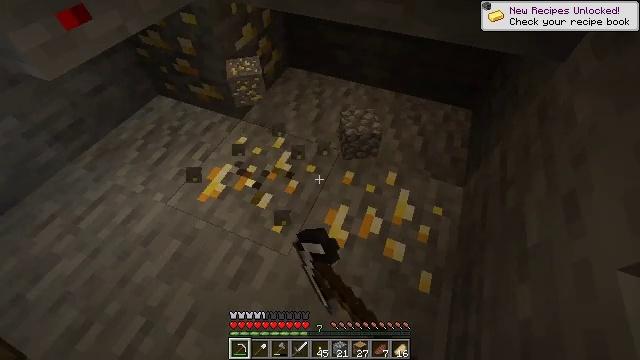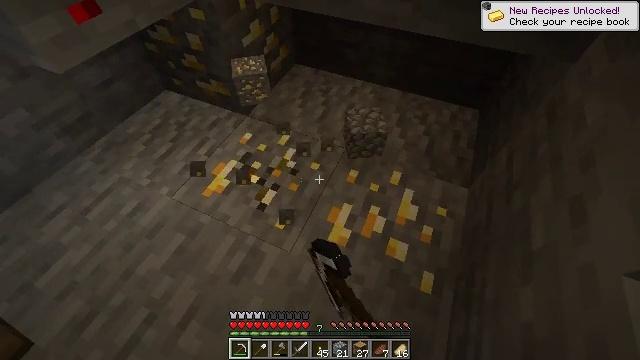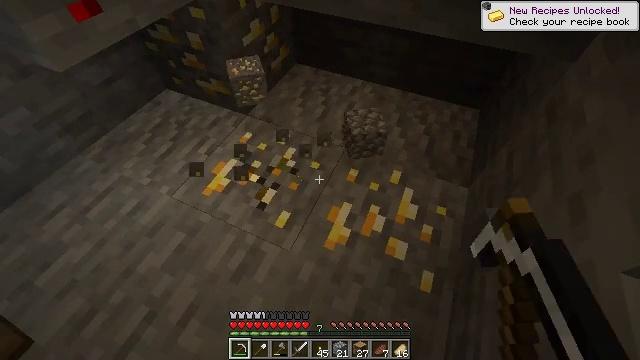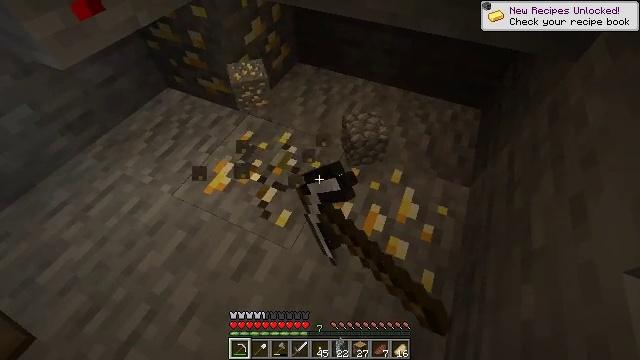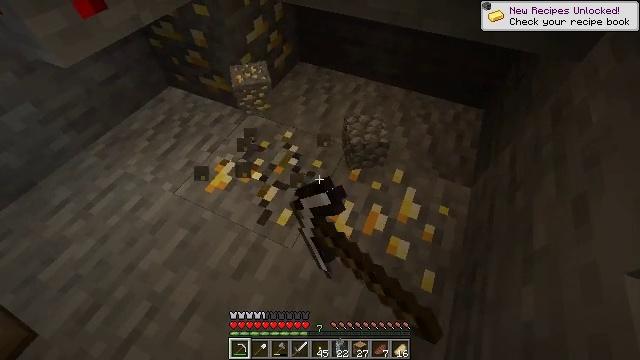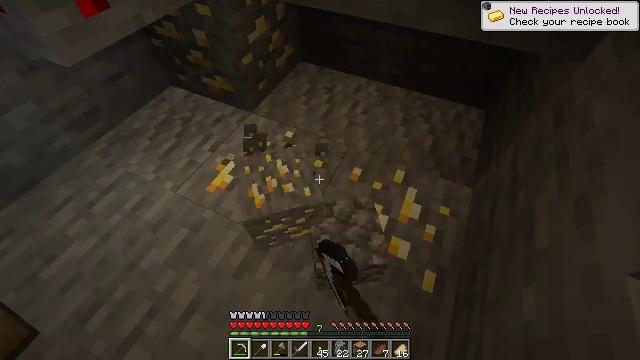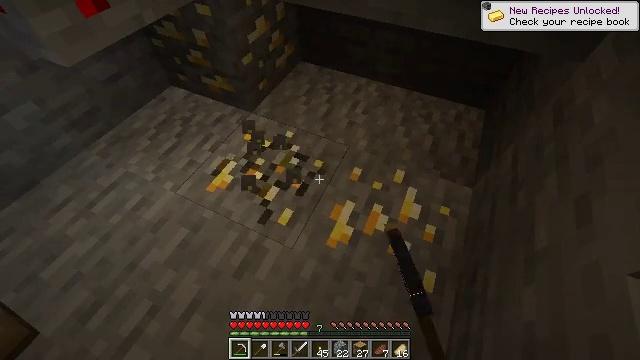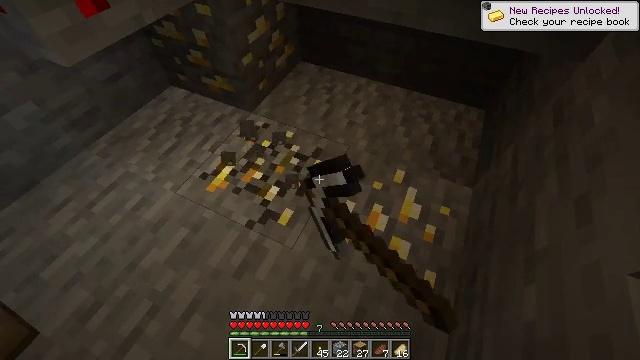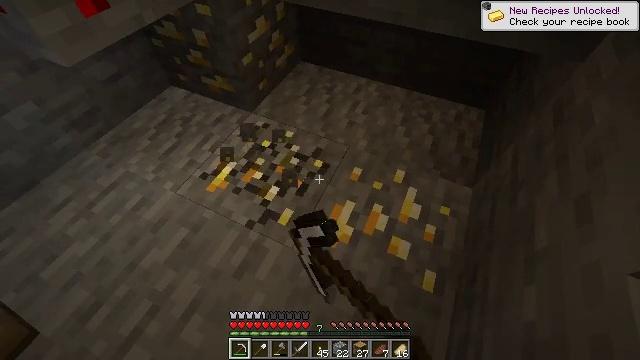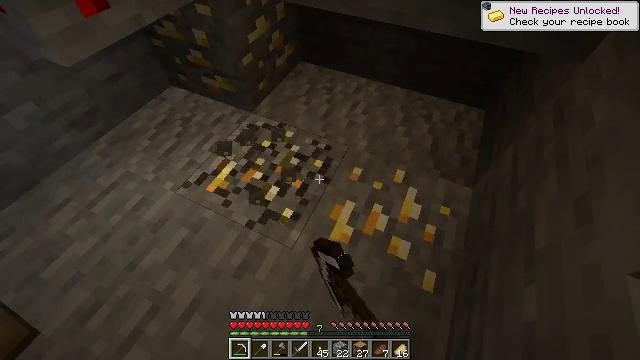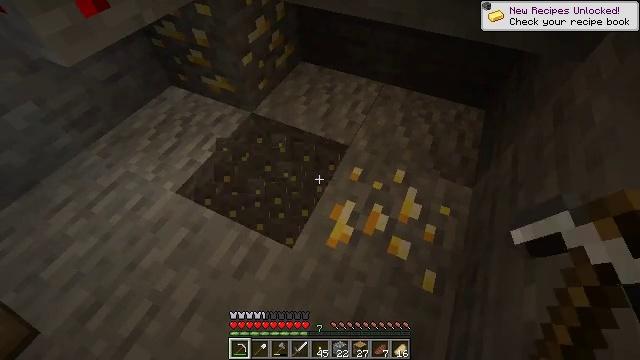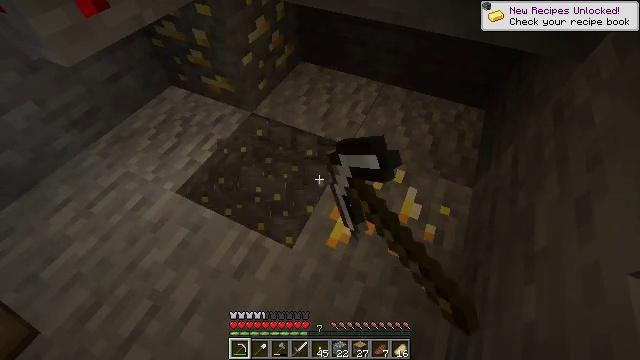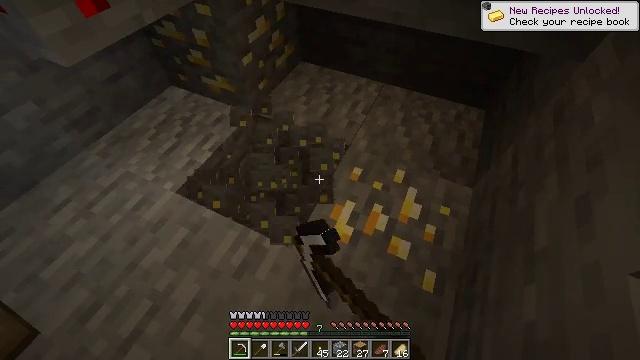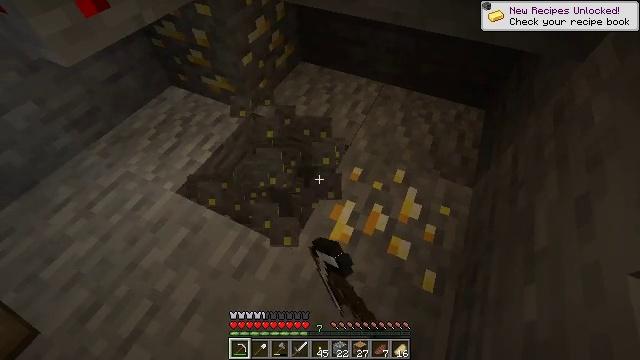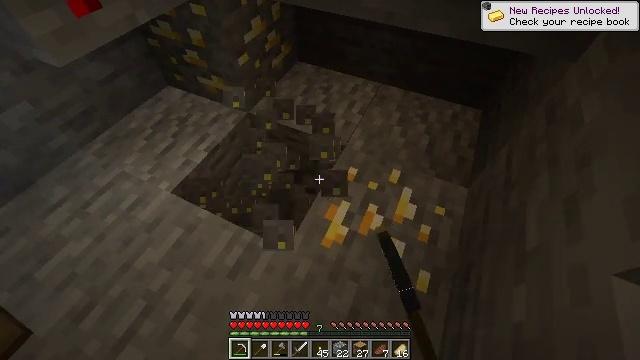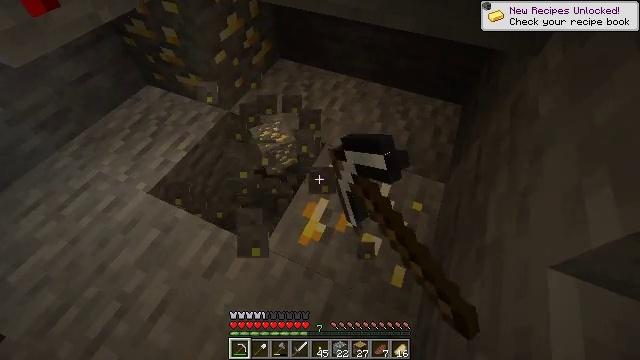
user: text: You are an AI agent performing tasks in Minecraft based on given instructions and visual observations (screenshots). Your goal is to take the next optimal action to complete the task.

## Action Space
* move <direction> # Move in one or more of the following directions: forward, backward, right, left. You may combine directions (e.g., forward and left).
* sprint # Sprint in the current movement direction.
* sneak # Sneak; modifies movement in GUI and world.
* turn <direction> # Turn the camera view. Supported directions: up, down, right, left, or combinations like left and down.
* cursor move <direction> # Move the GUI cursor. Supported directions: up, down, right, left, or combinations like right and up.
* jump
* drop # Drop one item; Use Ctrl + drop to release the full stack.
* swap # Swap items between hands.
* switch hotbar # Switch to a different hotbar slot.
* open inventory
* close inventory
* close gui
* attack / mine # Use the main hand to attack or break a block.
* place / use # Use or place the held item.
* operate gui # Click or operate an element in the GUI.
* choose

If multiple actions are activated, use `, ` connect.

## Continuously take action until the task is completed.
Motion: motion action
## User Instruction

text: Extract gold ore from the mine.
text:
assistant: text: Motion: turn left, attack / mine
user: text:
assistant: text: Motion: attack / mine
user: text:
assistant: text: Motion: attack / mine
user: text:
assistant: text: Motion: attack / mine
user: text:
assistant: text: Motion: attack / mine
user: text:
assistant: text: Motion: attack / mine
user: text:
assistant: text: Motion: attack / mine
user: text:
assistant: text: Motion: attack / mine
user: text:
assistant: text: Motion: attack / mine
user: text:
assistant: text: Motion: attack / mine
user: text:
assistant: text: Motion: attack / mine
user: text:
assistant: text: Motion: attack / mine
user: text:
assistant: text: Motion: attack / mine
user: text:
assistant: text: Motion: move right, attack / mine
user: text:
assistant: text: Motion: move right, turn right, attack / mine
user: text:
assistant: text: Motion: move right, turn right and down, attack / mine
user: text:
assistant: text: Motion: turn down, attack / mine
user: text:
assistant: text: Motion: turn down, attack / mine
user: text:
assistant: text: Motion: turn down, attack / mine
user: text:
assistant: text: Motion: turn down, attack / mine
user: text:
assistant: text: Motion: attack / mine
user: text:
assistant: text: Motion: attack / mine
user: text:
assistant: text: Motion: attack / mine
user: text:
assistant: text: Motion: attack / mine
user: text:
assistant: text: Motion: attack / mine
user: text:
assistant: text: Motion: attack / mine
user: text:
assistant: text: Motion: attack / mine
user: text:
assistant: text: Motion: attack / mine
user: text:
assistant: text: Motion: attack / mine
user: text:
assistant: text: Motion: attack / mine